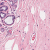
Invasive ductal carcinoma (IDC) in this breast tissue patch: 0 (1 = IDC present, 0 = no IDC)